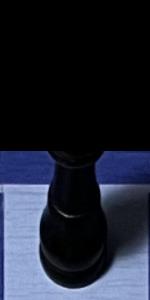
Label: King_Black